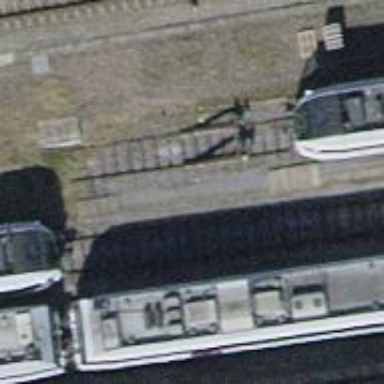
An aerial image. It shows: Railway buffer stop.